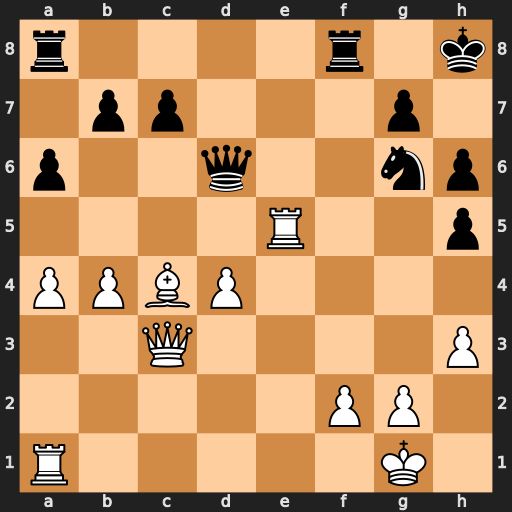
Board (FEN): r4r1k/1pp3p1/p2q2np/4R2p/PPBP4/2Q4P/5PP1/R5K1
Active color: w
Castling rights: -
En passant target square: -
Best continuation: Re6 Qxe6 Bxe6